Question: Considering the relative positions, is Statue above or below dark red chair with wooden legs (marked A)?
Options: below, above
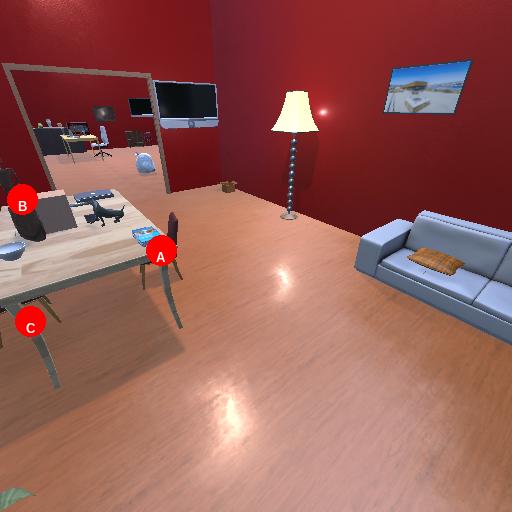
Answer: below